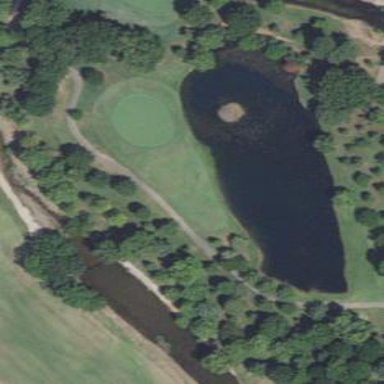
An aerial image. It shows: Grassy area designated as golf fairway.